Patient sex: M
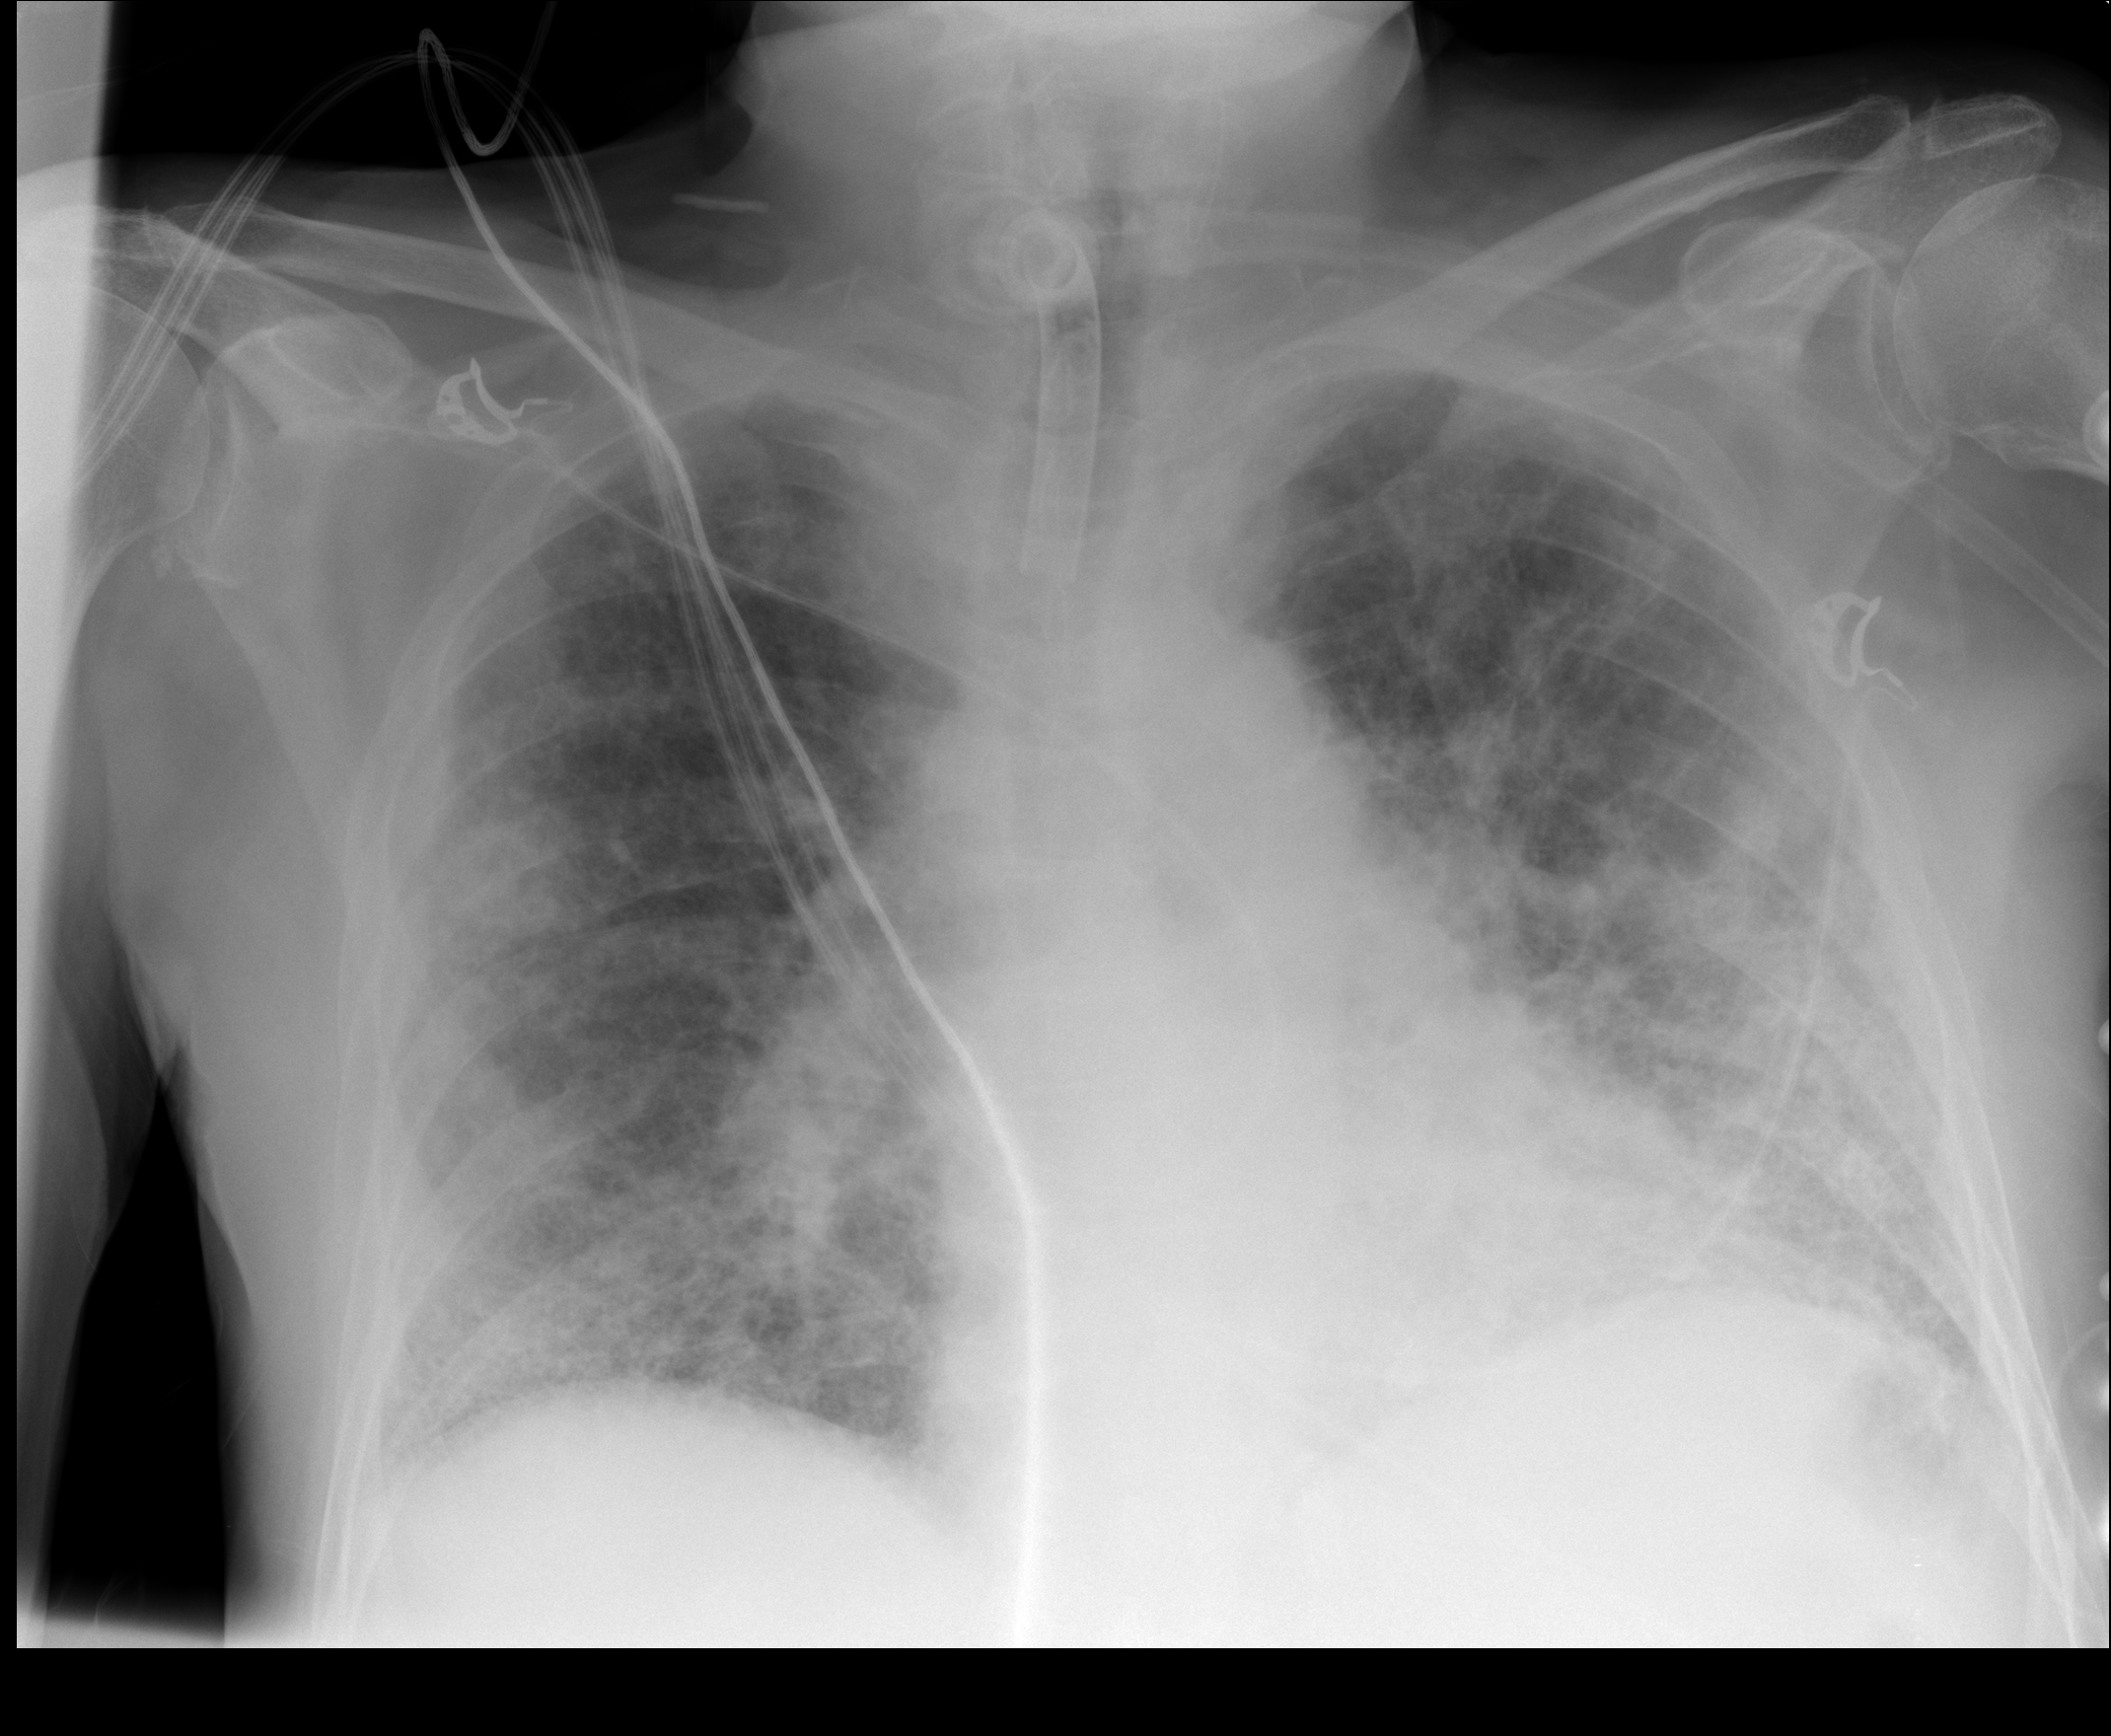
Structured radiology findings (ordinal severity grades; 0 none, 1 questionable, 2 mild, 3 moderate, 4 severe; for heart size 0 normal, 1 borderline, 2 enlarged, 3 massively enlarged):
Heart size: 3
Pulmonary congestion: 3
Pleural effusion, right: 0
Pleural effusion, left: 2
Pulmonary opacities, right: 4
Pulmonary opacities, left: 4
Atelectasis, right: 2
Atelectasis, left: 2